Question: How can I create a file even if the some sub-directories dont exist? I am aware of this <URL>' to create both my file and its directories.
But when I attempt to create my file using 'Directory.CreateDirectory(path)' it creates the file as a directory/folder and not as a file?

'''
Directory.CreateDirectory (@"C:\Users\me\AppData\LocalLow\company\product\database.db");
'''
Why is 'database.db' a folder and not a file? Am I doing something wrong?
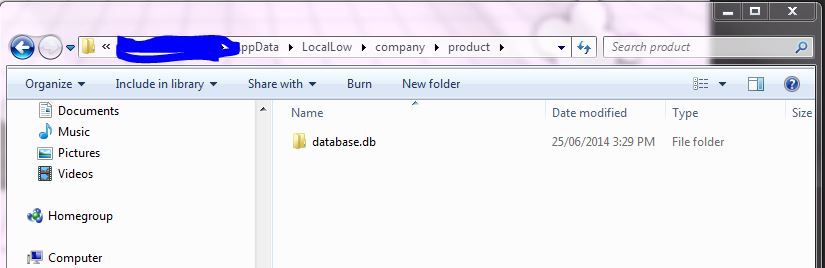
Answer: You need to specify the path to the 'CreateDirectory' method, not the full file path. You can extract this from the full path using <URL>:
'''
string filePath = @"C:\Users\me\AppData\LocalLow\company\product\database.db";
string dirPath = Path.GetDirectoryName(filePath);
// gives @"C:\Users\me\AppData\LocalLow\company\product"
Directory.CreateDirectory(dirPath);
File.Create(filePath); // can use any file API call here, such as File.Open
'''